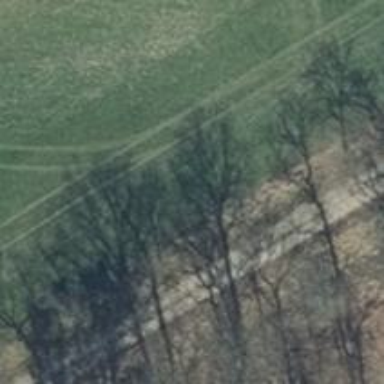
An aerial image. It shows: Gravel track with grade 3 tracktype.